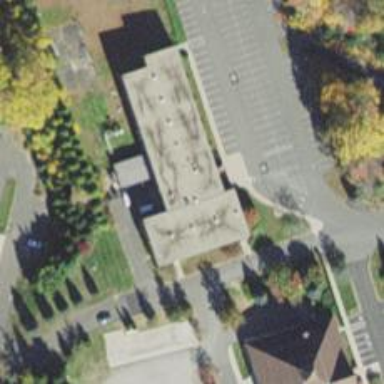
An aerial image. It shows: School.